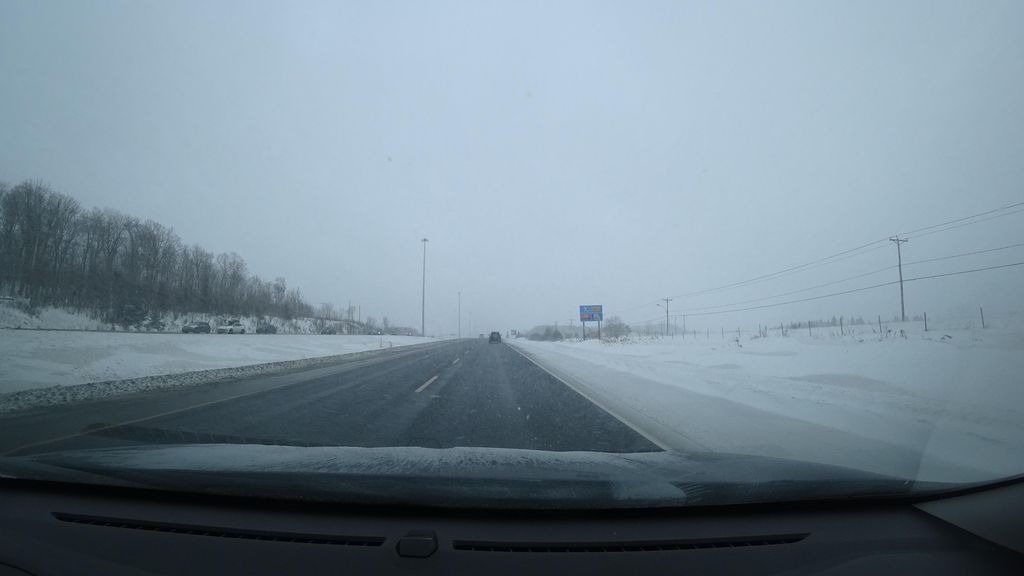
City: quebec_city